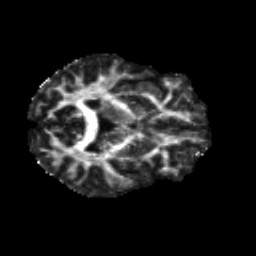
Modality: FA
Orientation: axial
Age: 28
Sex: male
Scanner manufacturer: siemens
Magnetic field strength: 3 T
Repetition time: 8.8 s
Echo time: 0.085 s